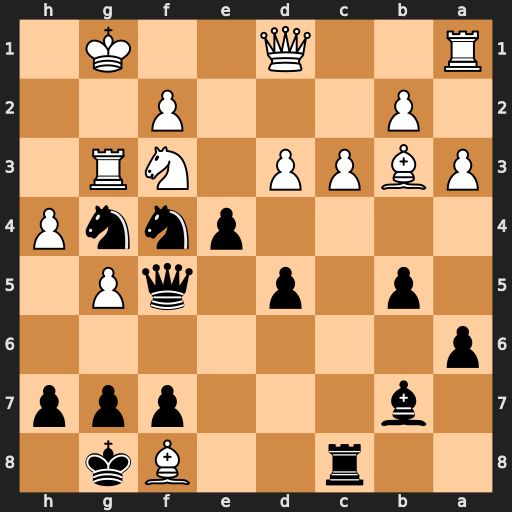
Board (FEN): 2r2Bk1/1b3ppp/p7/1p1p1qP1/4pnnP/PBPP1NR1/1P3P2/R2Q2K1
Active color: b
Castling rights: -
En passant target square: -
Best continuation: exf3 Qxf3 Ne5